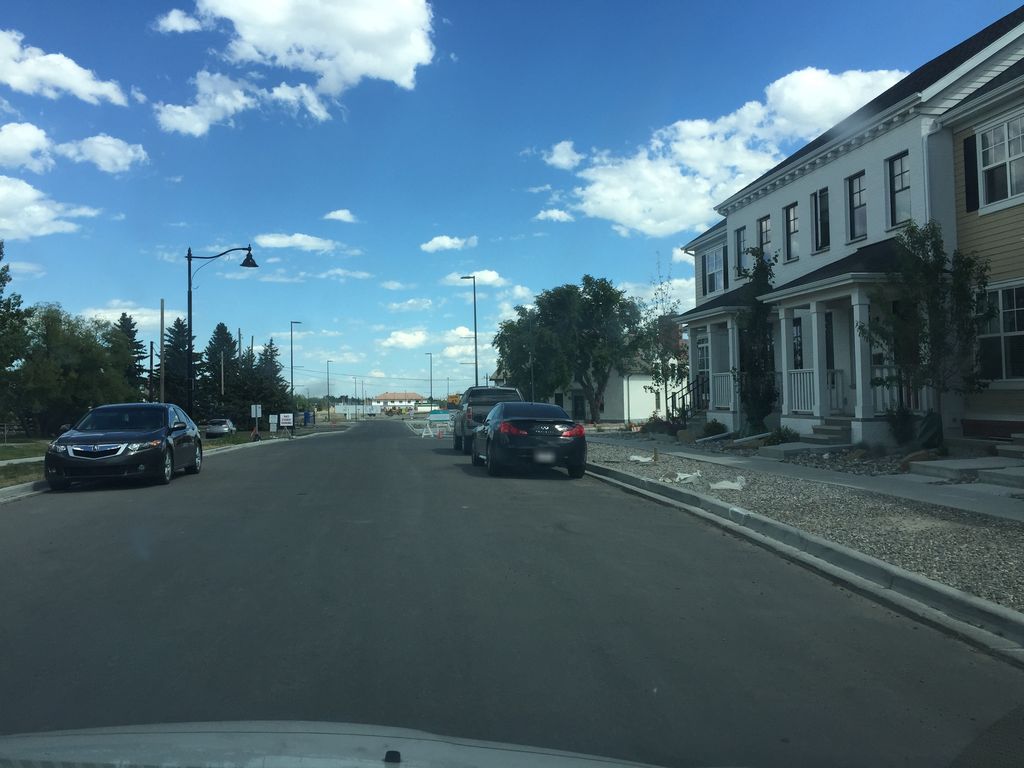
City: calgary